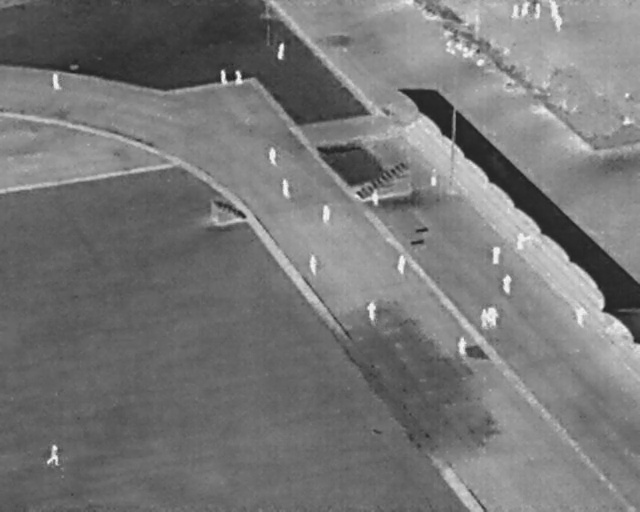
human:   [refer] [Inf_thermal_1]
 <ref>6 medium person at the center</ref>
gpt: <box>[[41, 29, 43, 31, 2], [43, 35, 46, 37, 2], [56, 59, 59, 61, 2], [61, 50, 64, 52, 2], [47, 50, 50, 52, 2], [49, 40, 52, 42, 2]]</box>

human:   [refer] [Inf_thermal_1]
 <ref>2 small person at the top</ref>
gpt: <box>[[33, 14, 36, 15, 2], [36, 14, 38, 16, 2]]</box>

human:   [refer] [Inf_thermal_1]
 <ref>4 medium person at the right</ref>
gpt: <box>[[70, 66, 73, 68, 2], [89, 60, 92, 63, 2], [77, 54, 80, 56, 2], [76, 48, 78, 50, 2]]</box>

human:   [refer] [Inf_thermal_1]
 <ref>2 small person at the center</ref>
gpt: <box>[[57, 37, 59, 39, 2], [66, 33, 69, 35, 2]]</box>

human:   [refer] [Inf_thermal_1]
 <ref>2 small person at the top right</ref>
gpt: <box>[[79, 1, 81, 3, 2], [82, 1, 85, 2, 2]]</box>